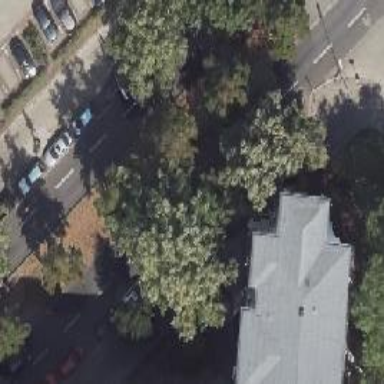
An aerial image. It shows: Deciduous broadleaved tree.